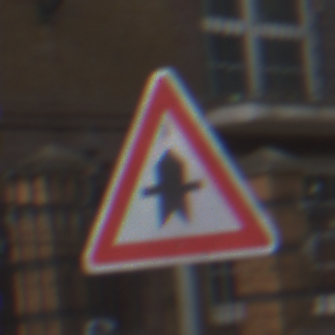
Verkehrszeichen: Vorfahrt
Umgebung: Outdoor, Urban
Tageszeit: MorningAfternoon
Wetter: Overcast
Licht: Natural
Jahreszeit: NotSpecified
Kontrast: LowContrast